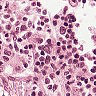
Metastatic tissue present: no